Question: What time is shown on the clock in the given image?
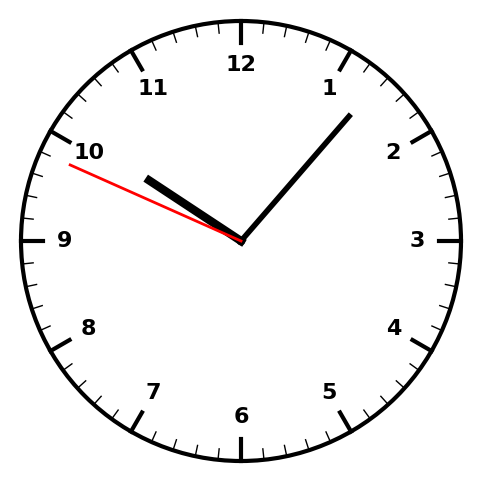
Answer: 10:06:49